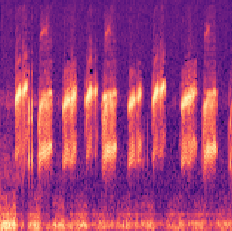
Sound class: Frog